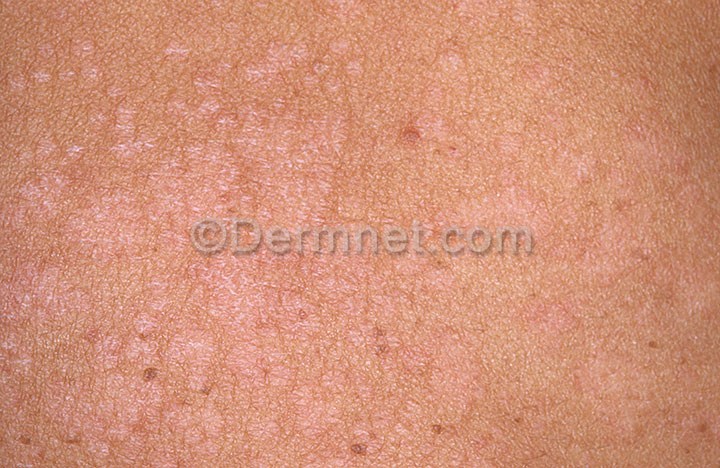
Disease: Tinea Ringworm Candidiasis and other Fungal Infections